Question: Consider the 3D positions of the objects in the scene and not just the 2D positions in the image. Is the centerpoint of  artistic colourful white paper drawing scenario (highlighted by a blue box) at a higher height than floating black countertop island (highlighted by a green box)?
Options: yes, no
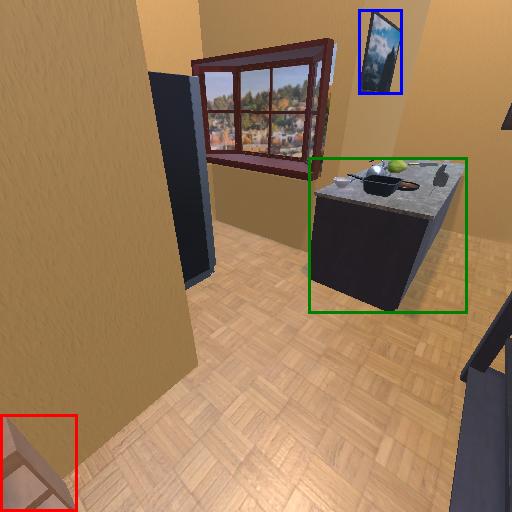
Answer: yes